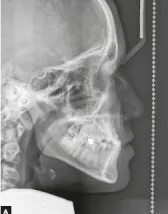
A) Pretreatment lateral cephalometric radiograph.
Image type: radiology (x_ray)